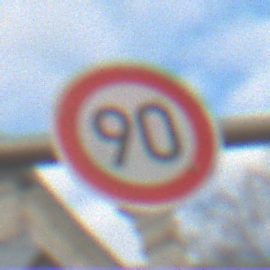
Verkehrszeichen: Geschwindigkeit90
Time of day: MorningAfternoon
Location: Outdoor (Nature)
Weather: PartlyCloudy
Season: Autumn
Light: Natural